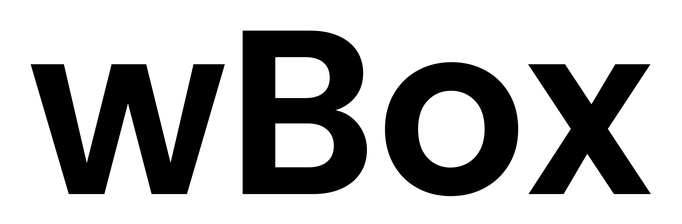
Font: Poppins-SemiBold